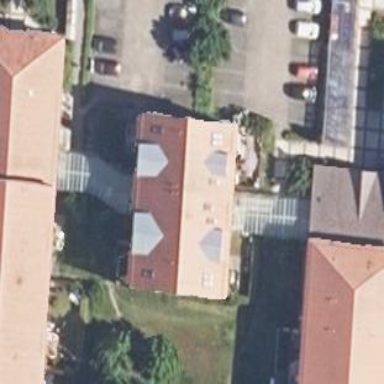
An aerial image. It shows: Building with gabled roof colored in red.